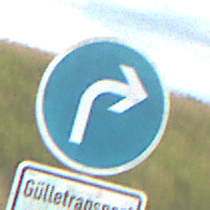
Verkehrszeichen: VorgeschriebeneFahrtrichtungRechts
Zusatzzeichen unten: BesondereFahrzeugeUndTransportgueter12
Umgebung: Outdoor, RoadRail
Tageszeit: SunriseSunset
Wetter: PartlyCloudy
Licht: Natural
Jahreszeit: NotSpecified
Kontrast: MediumContrast